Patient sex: M
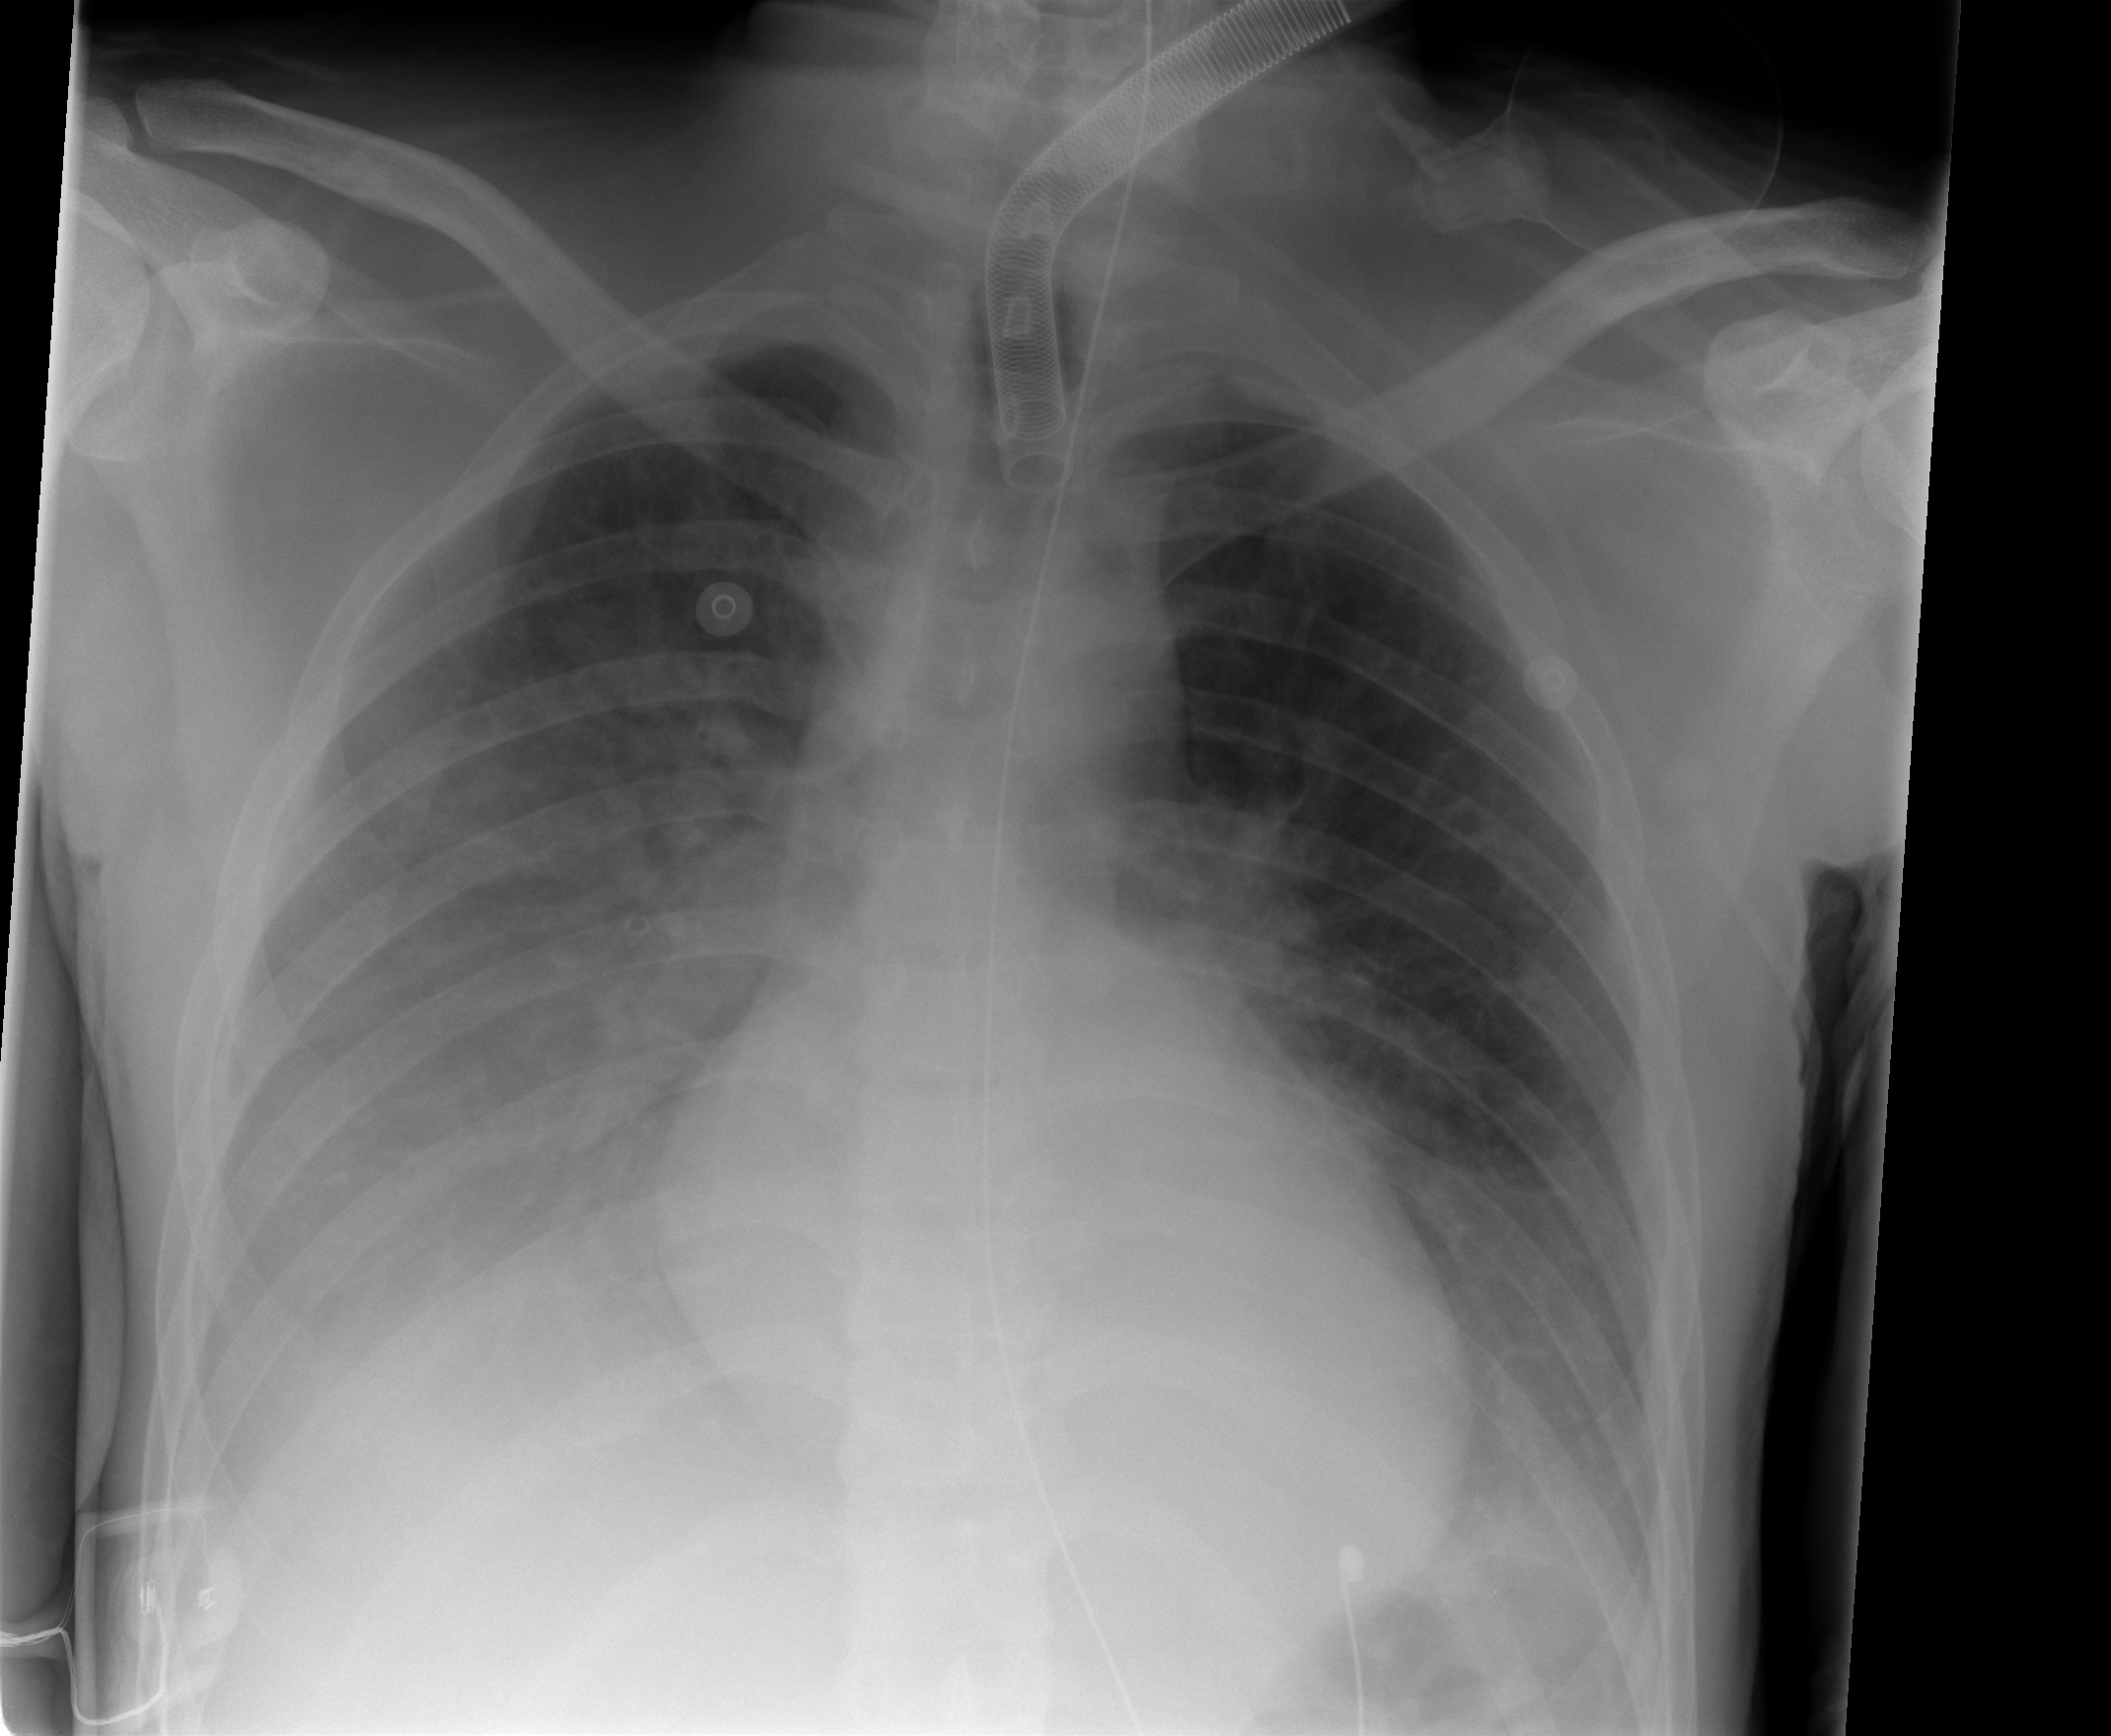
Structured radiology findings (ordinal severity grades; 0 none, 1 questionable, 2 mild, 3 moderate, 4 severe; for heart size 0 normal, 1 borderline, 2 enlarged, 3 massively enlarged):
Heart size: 0
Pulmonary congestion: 0
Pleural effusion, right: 2
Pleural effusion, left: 1
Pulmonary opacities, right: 1
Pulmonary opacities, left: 0
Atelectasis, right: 2
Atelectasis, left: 2